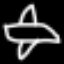
Label: airplane